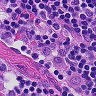
Metastatic tissue present: no